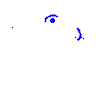
Particle: electron